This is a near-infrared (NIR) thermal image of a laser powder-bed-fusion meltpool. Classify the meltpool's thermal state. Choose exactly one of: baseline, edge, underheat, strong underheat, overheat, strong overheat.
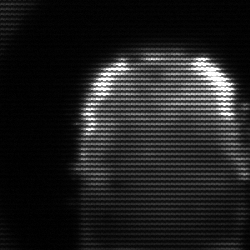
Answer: baseline